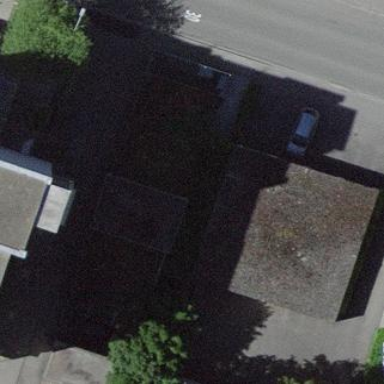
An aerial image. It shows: Flat roofed garages.